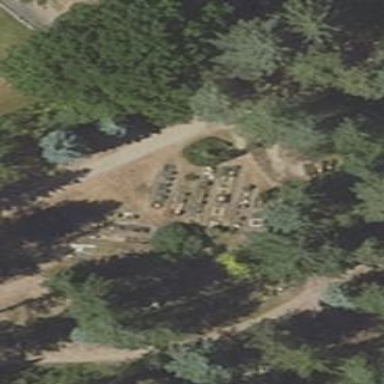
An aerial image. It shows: Grave yard.